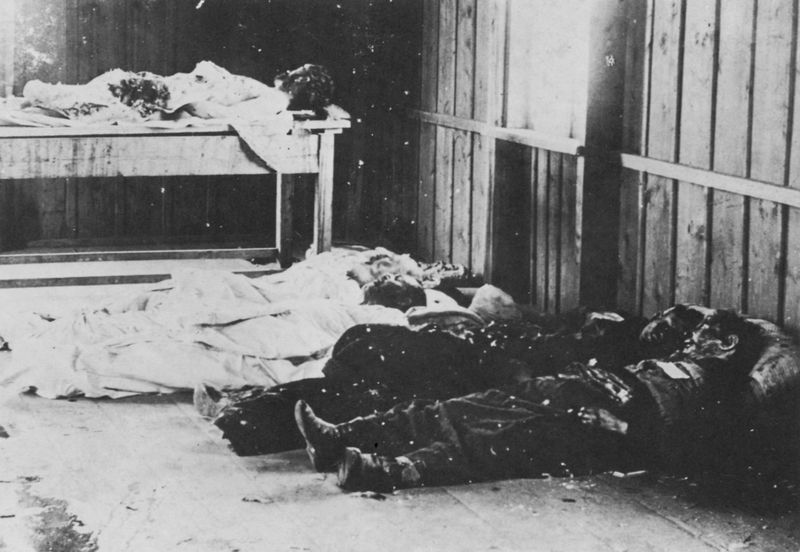
Titel: Tödlich verwundete Opfer
Künstler: Russischer Photograph
Standort: New York (New York)
Institution: Institute for Jewish Research
Schlagwörter: mann, weiß, menschen, frau, grau, holz, licht, männer, raum, schwarz, tisch, zimmer, gebäude, haus, hose, wand, leiche, tod, tot, toter, hütte, boden, decke, füße, liegen, schlafen, schuhe, trage, krieg, soldaten, bett, bretter, halle, foto, fotografie, photographie, kälte, leichen, tote, photo, bahre, tos, zugewandt, leisten, totenwache, vertäfelung, kopfkissen, bretterwand, holze, abgedeckt, kriegsgefallene